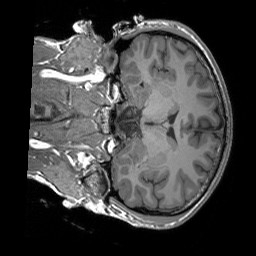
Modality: T1w
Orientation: coronal
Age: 25
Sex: male
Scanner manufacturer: siemens
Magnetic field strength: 3 T
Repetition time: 1.9 s
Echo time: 0.00243 s